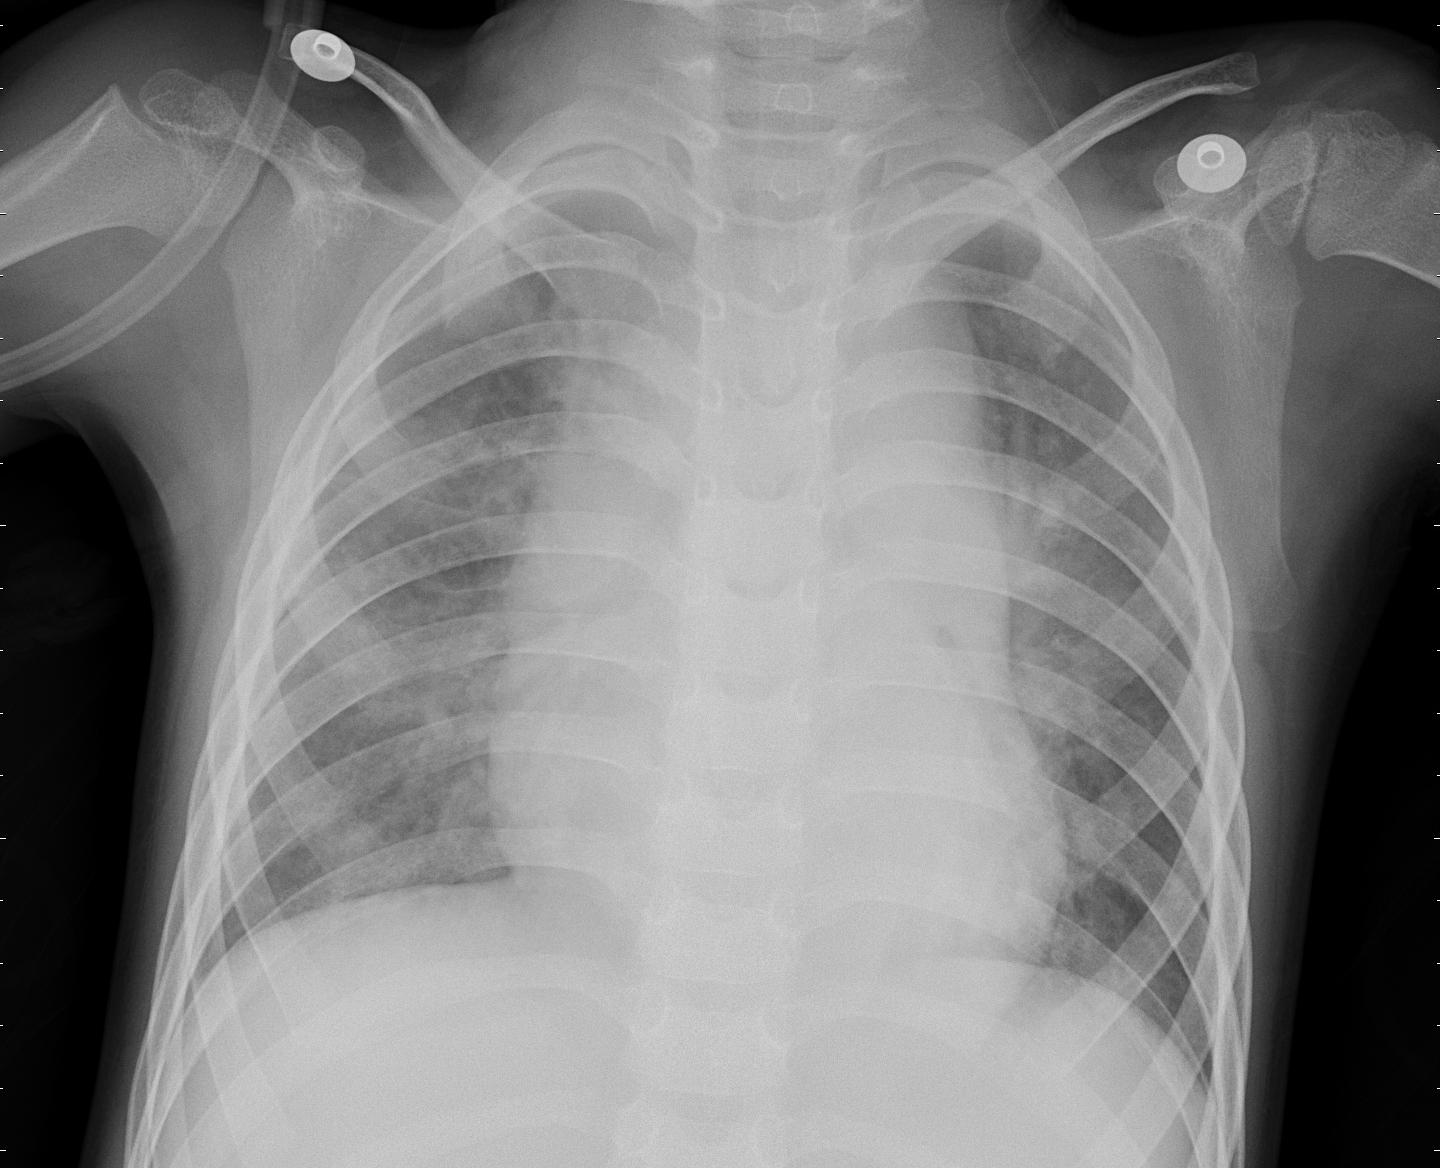
Diagnosis: PNEUMONIA